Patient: sex M, age 49
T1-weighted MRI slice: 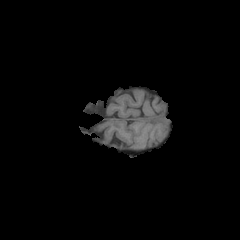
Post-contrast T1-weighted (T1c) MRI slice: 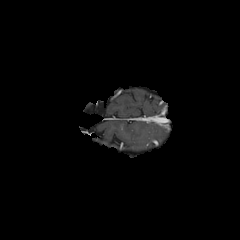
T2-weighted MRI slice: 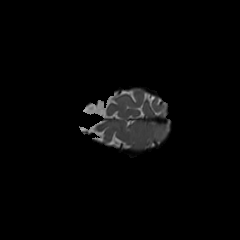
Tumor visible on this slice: no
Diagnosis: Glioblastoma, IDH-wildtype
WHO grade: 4